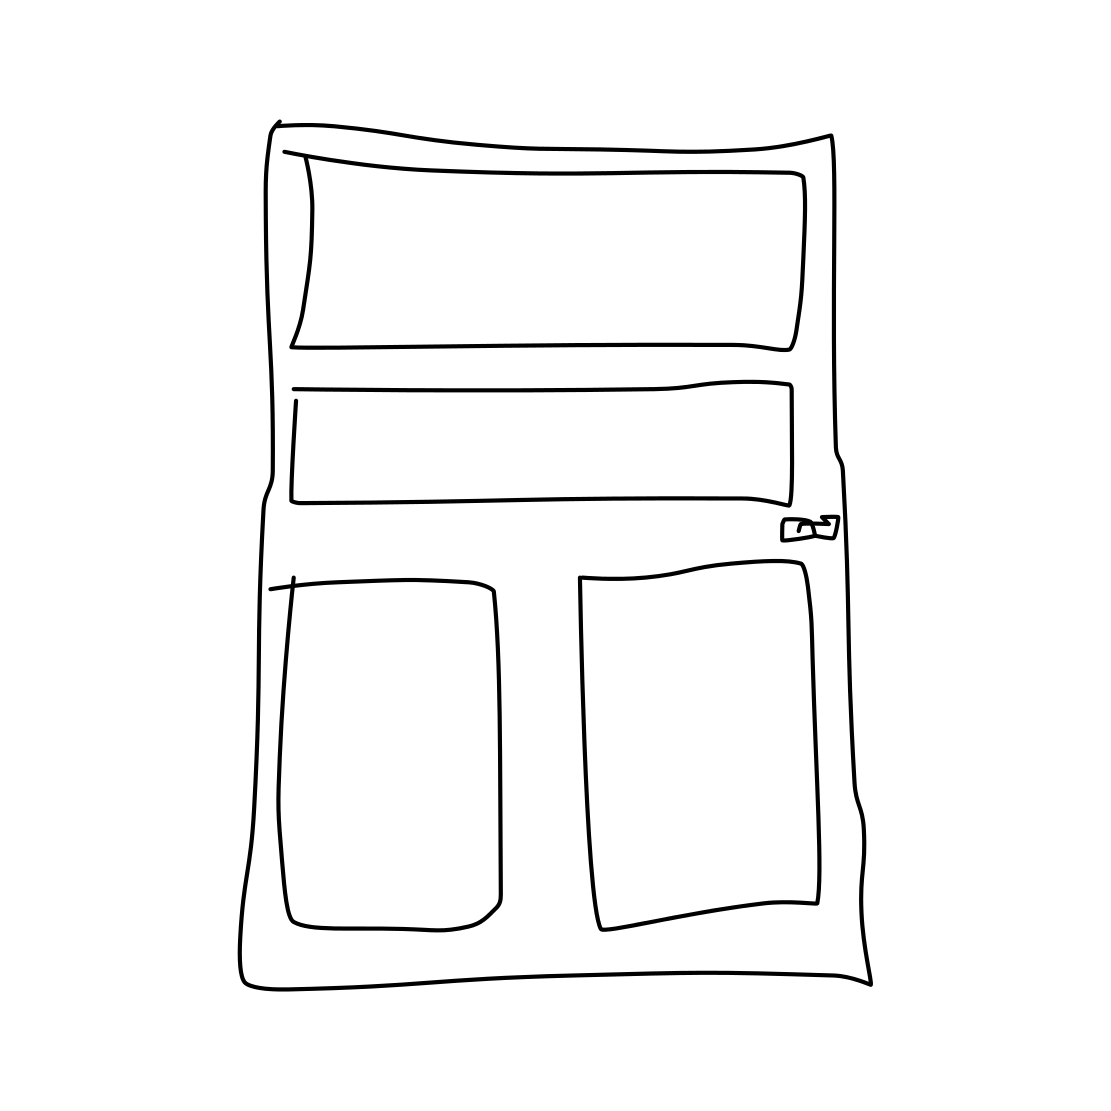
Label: door